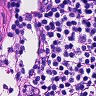
Metastatic tissue present: no